Interaction volume radius: 5 \u00c5
Interaction volume height: 30 \u00c5
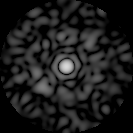
Disorder parameter: 0.8474